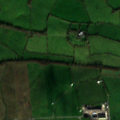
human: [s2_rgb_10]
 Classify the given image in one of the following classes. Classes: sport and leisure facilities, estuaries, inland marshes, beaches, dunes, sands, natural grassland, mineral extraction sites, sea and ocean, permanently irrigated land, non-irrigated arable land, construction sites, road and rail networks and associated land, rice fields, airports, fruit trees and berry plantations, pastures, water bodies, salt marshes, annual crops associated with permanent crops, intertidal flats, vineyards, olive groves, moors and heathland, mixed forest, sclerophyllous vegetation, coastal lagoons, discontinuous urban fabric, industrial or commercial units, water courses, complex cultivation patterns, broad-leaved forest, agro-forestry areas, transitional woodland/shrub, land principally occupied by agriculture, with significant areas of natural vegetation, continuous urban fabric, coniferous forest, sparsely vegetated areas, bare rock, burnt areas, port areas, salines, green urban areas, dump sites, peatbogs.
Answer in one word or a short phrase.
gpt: pastures